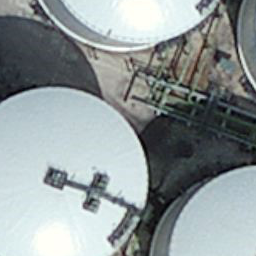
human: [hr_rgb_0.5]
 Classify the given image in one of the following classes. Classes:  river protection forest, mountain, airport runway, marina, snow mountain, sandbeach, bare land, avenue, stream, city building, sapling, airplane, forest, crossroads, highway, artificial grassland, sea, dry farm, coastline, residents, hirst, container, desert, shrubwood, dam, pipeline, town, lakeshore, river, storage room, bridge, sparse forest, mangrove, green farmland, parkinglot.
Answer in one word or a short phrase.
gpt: storage room